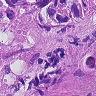
Metastatic tissue present: yes